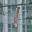
Label: 1